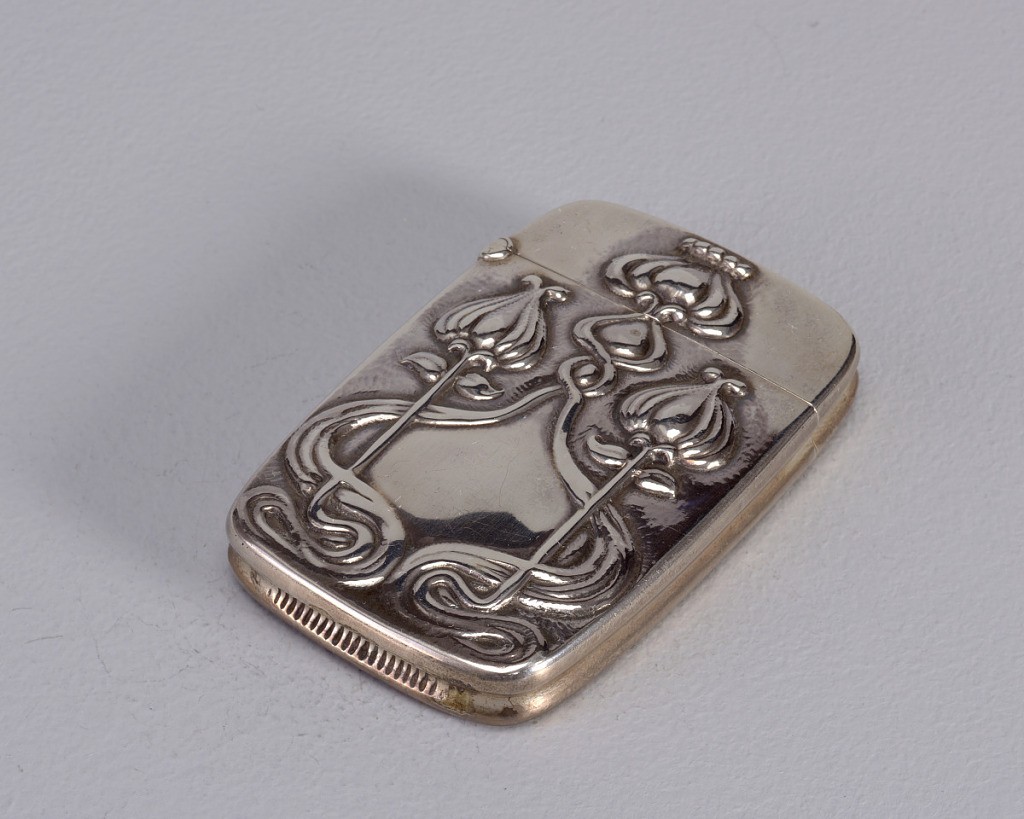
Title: Stylized Poppies
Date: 1900–10
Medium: Silver
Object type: Matchsafe
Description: Rectangular, rounded corners, featuring 3 raised, stylized poppies, with long, intertwining stems, reverse undecorated, a single, continuous groove on all four sides, lid hinged on left, striker on bottom.